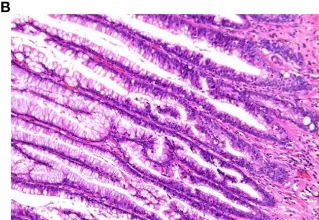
Pathological findings. (B) (Right inguinal skeletal muscle mass, right abdominal wall mass) A large amount of mucus or gelatinous material was measured in the fibrous fat, and a low-grade mucinous tumour of the peritoneum (pseudomyxoma peritonei) was considered.
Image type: pathology (h&e)